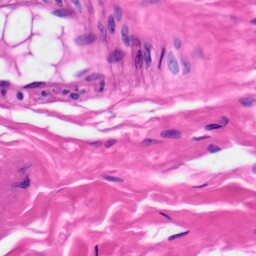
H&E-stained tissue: Skin